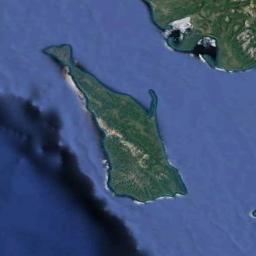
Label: island